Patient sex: M
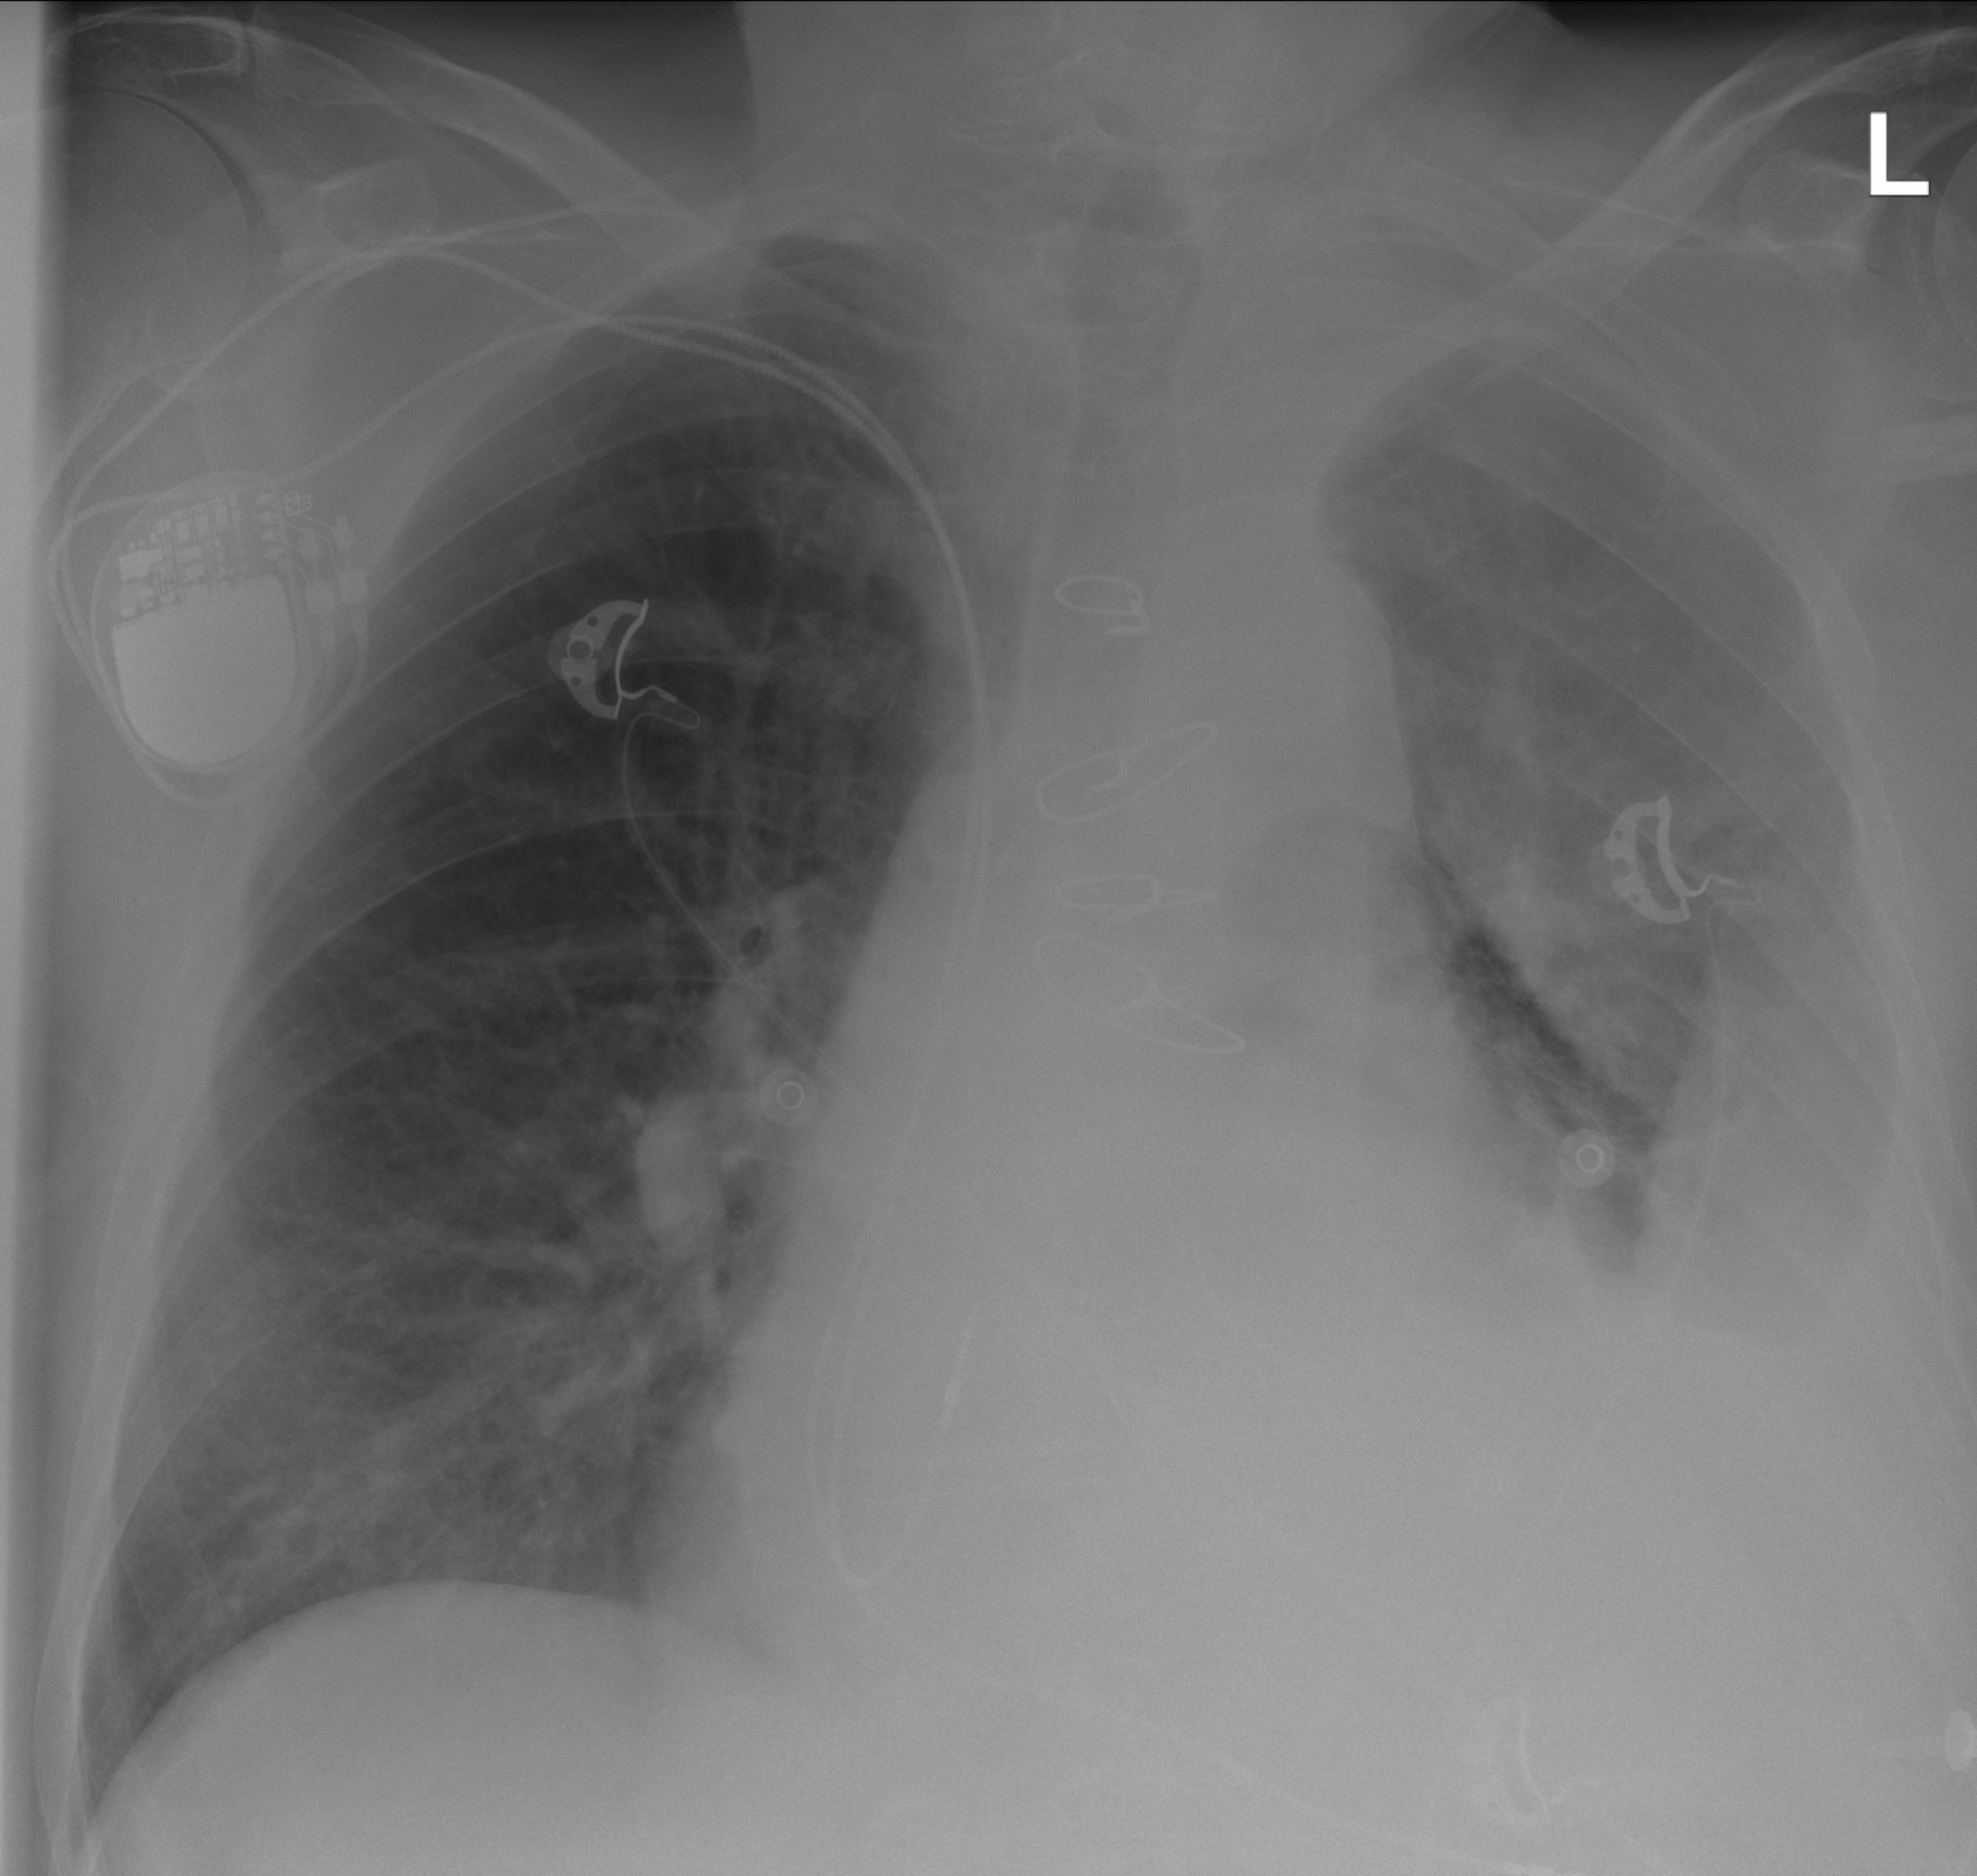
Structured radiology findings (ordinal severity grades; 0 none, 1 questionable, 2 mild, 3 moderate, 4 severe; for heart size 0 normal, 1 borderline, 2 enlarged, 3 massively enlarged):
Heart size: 0
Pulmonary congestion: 0
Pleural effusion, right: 0
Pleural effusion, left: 3
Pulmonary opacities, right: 0
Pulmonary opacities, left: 0
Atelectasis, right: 0
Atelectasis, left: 3